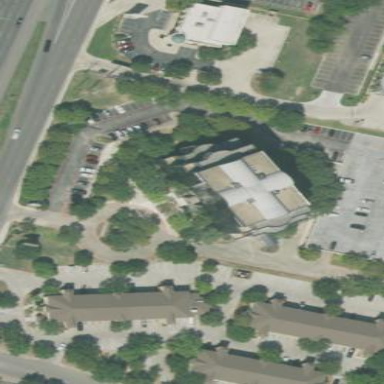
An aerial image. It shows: Office building.